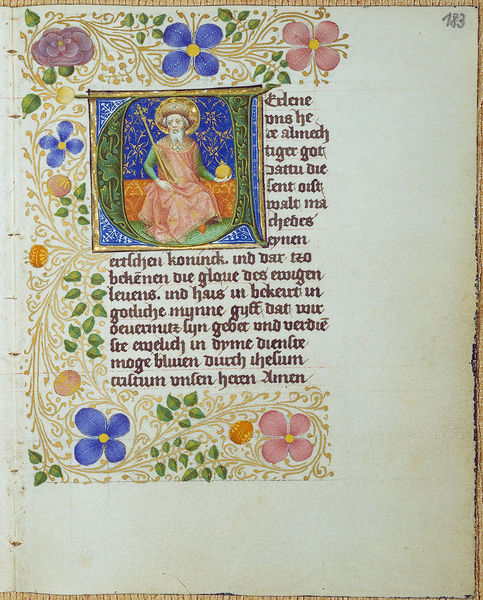
Titel: Lochner-Gebetsbuch
Künstler: Stefan Lochner
Institution: Darmstadt, Universitäts- und Landesbibliothek
Schlagwörter: blau, blätter, mann, blumen, hut, kleid, zeichnung, blüten, ornament, bibel, rahmen, figur, gold, blatt, krone, rosa, ranken, apfel, schrift, stab, bank, könig, floral, deutsch, fotografie, buch, kreuz, seite, illustration, text, buchstaben, initiale, kunst, buchseite, zahl, heiliger, miniatur, quadrat, handschrift, zepter, szepter, symbole, latein, buchmalerei, morgenland, reichsapfel, codex, manuskript, illumination, seitenzahl, althochdeutsch, waiser